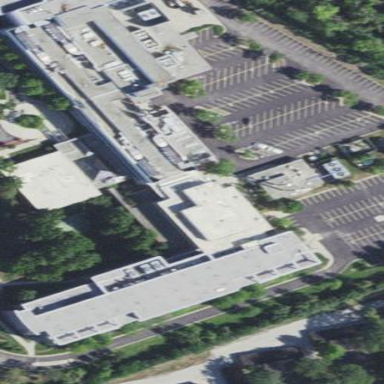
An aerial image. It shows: Office building.